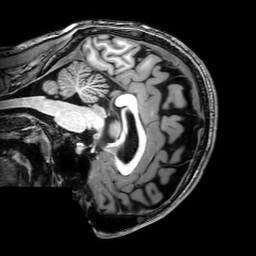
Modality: T1w
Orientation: sagittal
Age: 23
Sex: male
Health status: healthy
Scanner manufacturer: philips
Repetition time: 0.008316 s
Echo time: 0.00382 s